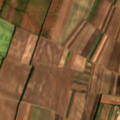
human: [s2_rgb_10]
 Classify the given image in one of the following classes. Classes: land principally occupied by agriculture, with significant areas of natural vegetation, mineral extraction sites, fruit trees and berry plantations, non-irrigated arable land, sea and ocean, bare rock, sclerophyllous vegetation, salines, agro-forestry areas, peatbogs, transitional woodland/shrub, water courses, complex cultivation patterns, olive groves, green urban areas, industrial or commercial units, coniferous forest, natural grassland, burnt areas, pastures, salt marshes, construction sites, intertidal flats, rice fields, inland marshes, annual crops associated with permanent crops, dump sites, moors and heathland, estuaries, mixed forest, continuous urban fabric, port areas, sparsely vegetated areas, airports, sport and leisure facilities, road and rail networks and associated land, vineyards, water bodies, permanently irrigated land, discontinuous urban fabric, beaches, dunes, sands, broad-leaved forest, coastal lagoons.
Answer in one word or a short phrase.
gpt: non-irrigated arable land